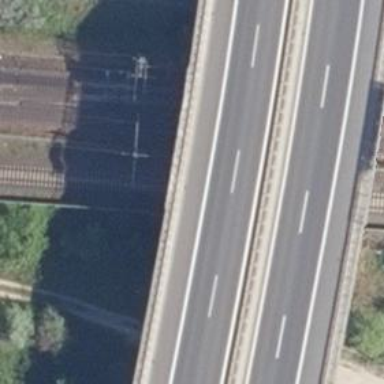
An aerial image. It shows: Bridge over trunk highway that serves as motorroad.